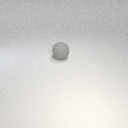
large gray rubber sphere